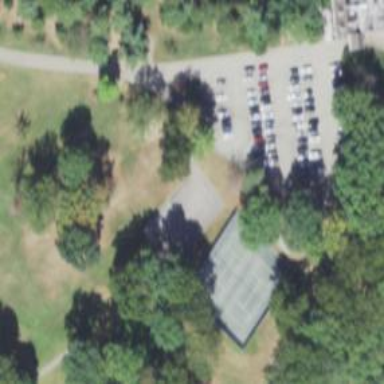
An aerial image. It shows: Tennis court in leisure pitch.